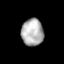
Tissue: prostate
Cell type: T cells
Senescence score: 0.3415
Nuclear area (px): 584
Mean DAPI intensity: 177.524